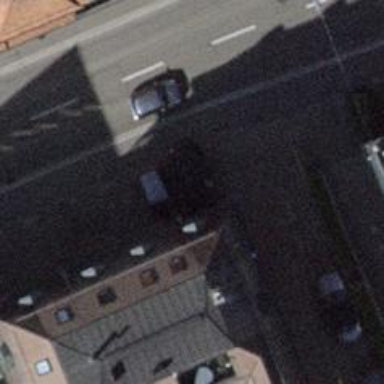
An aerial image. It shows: Asphalt sidewalk along the footway.